Question: Is there a way to use regex expressions within the VBA editor's find and replace tool?

for example:
I've turned pattern matching on but my regex expressions do not seem to work at all.
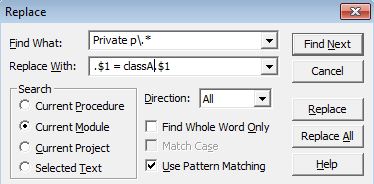
Answer: Is there a way to use regex expressions within the VBA editor's find and replace tool?
-
, if you want to replace something per 'Sub', you can loop all Subs, check for 'Private' and add something like this:
'''
For Each objComp In objPro.VBComponents
If objComp.Type = 1 Then
strText = objComp.CodeModule.Lines(1, UP_TO_LINE)
If InStr(1, strText, PRIVATE_MODULE) = 0 Then
objComp.CodeModule.InsertLines 2, PRIVATE_MODULE
End If
End If
Next objComp
'''
The whole code is from this answer - <URL>
---
Playing with the VBEditor & VBA is quite interesting:
<URL>